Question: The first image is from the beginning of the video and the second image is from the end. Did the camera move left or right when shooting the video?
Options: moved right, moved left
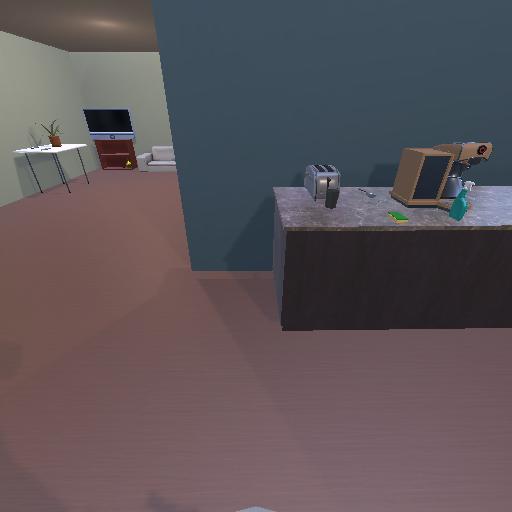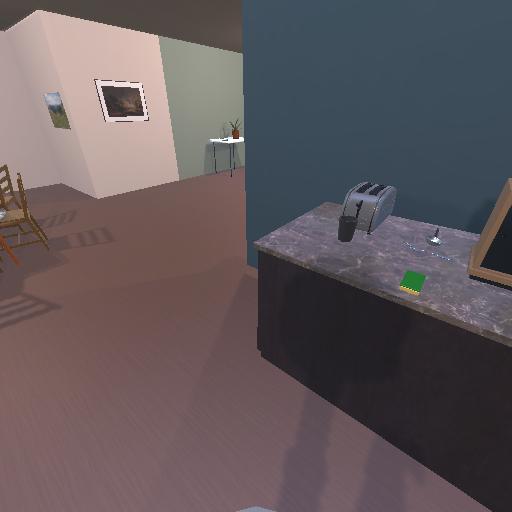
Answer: moved right